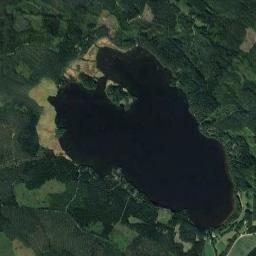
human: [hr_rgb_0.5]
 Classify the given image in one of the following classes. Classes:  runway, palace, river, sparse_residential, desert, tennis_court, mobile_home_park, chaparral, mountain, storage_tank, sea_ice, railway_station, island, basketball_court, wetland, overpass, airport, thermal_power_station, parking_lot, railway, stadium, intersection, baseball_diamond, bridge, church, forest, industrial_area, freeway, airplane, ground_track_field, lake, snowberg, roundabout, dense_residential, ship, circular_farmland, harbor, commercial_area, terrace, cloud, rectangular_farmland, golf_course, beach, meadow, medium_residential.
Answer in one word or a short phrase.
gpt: lake